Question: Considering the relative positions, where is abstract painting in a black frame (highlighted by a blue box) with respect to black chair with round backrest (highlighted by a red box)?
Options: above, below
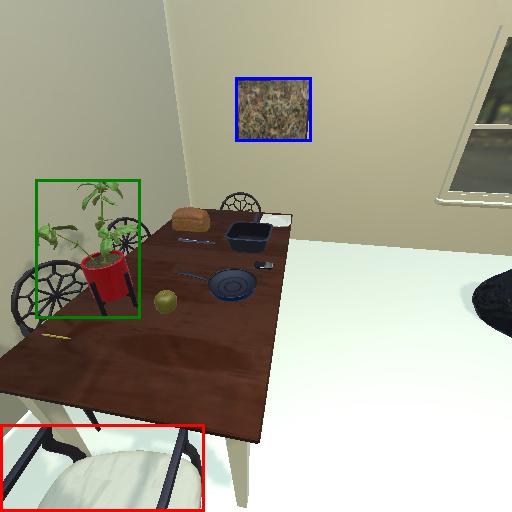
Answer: above